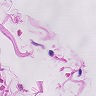
Metastatic tissue present: no